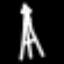
Label: The Eiffel Tower